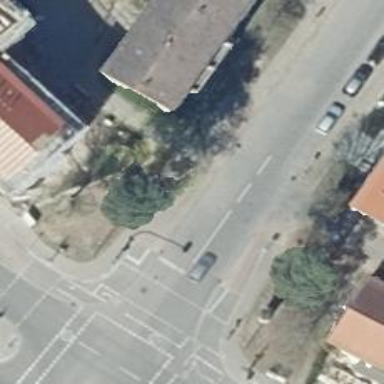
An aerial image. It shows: Living street.